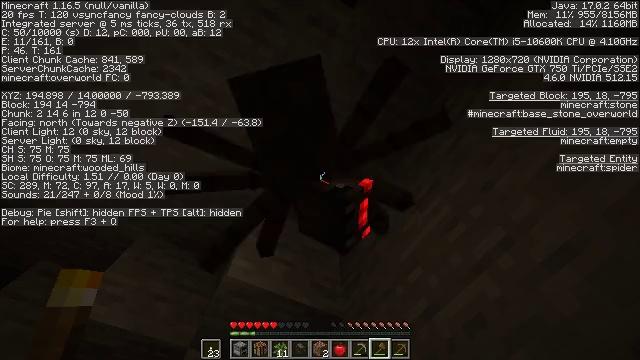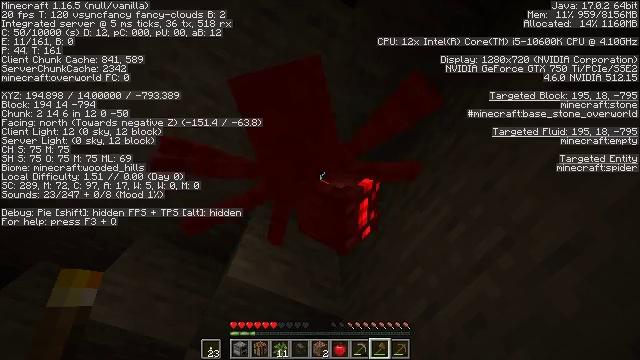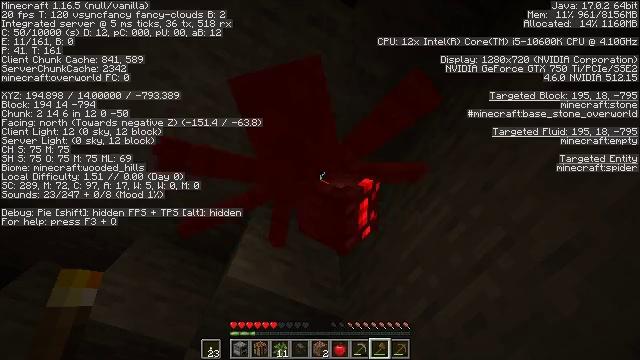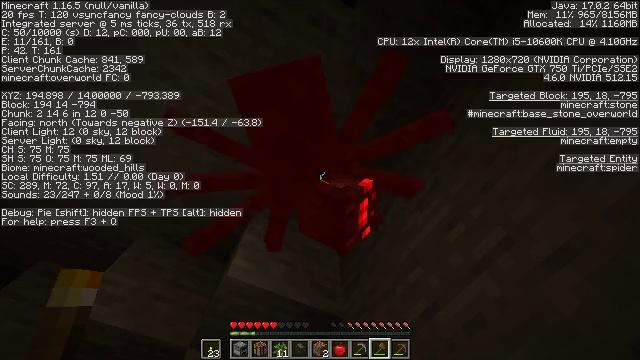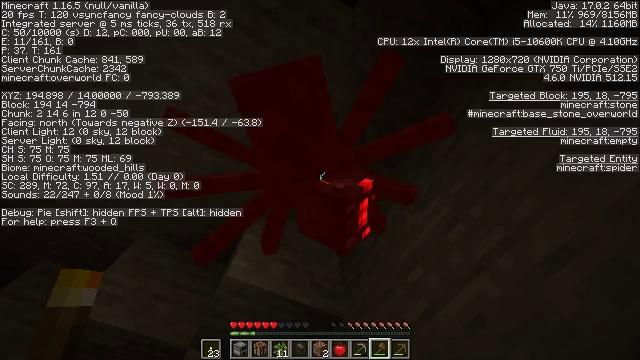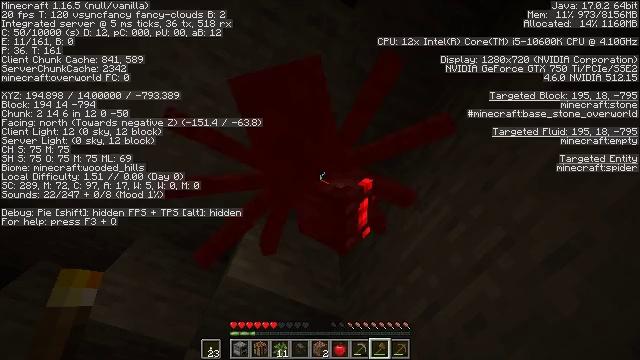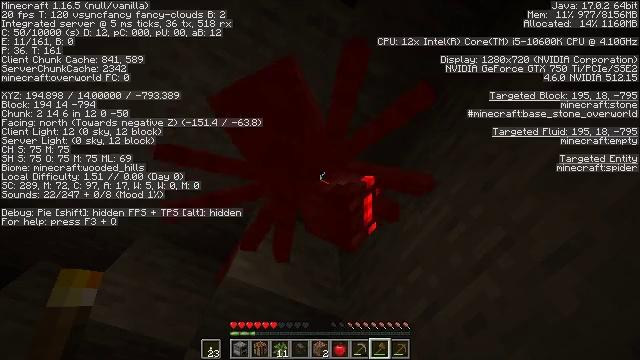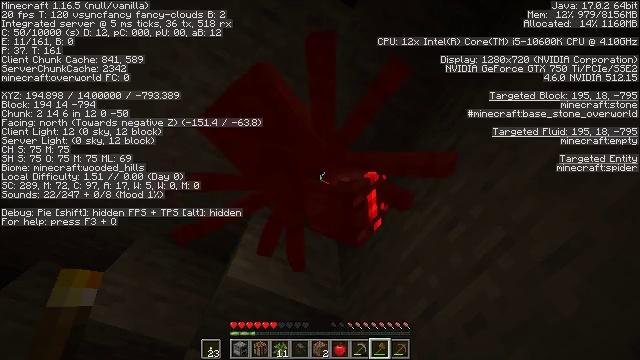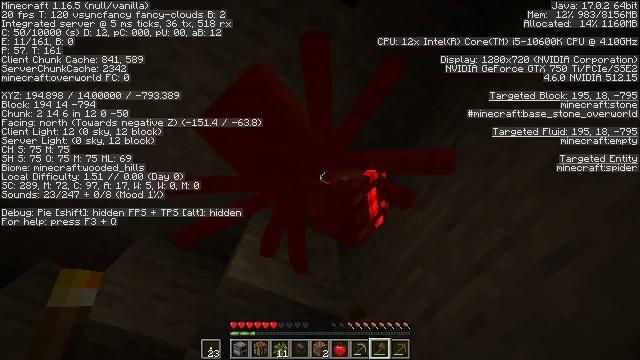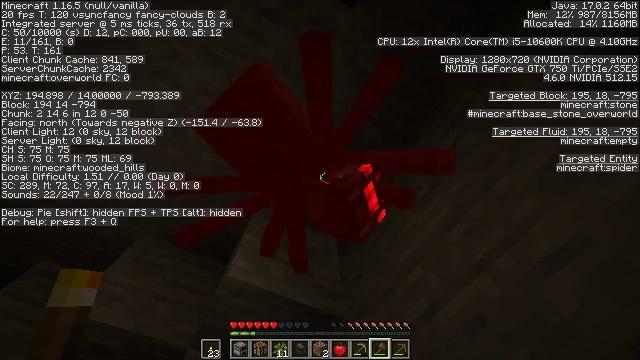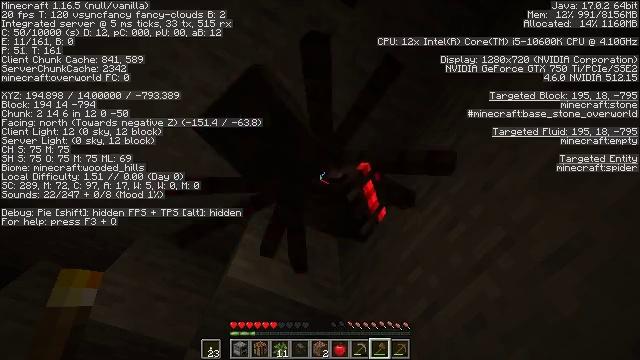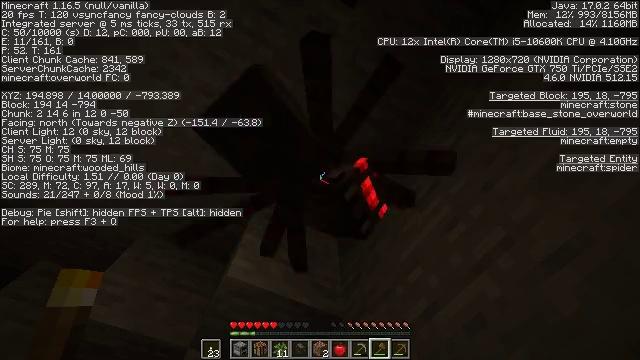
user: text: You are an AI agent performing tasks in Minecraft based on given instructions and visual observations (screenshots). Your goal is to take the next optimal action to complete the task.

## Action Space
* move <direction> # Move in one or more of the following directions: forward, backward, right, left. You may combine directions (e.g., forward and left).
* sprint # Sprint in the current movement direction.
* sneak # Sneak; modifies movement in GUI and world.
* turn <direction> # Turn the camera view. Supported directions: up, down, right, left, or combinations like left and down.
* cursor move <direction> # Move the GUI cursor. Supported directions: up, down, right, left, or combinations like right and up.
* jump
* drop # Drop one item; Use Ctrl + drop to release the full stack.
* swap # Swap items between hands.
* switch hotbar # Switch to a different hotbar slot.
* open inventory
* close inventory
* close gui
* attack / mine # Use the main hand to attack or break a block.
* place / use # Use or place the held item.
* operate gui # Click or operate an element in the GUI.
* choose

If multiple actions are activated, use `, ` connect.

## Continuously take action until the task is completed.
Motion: motion action
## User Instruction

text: Combat the spider.
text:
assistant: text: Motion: attack / mine
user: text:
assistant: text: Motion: no_op
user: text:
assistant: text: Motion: no_op
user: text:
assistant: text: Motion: no_op
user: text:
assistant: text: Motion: no_op
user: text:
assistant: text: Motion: no_op
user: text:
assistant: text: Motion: attack / mine
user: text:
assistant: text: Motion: attack / mine
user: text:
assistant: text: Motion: attack / mine
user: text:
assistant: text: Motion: attack / mine
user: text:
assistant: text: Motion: attack / mine
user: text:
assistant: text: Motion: no_op